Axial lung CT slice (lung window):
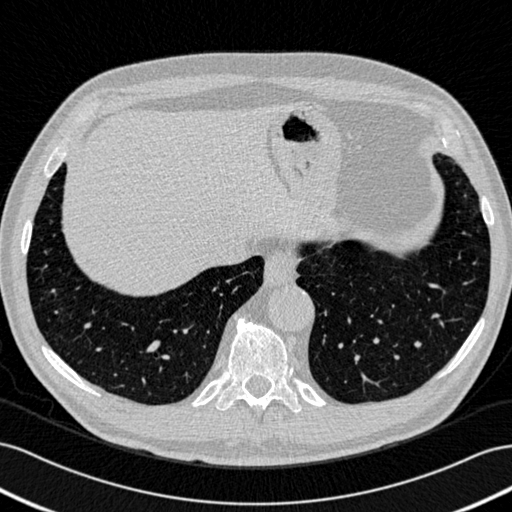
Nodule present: no